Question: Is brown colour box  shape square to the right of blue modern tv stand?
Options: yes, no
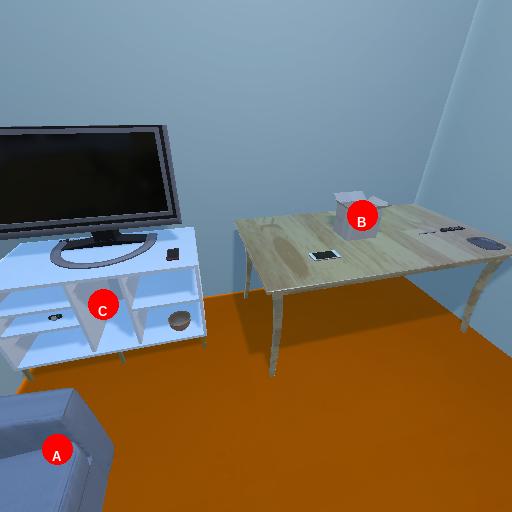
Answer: yes